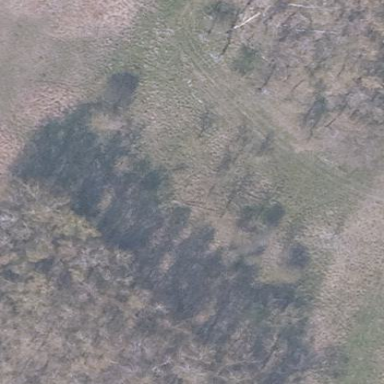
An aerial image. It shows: Landscape covered with heath.